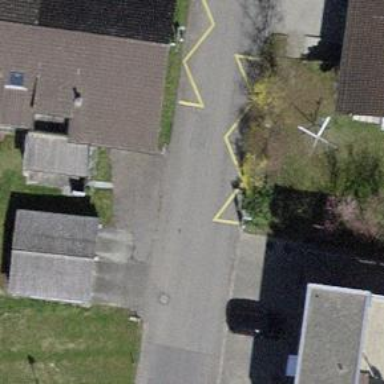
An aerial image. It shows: Bus stop with designated stop position for public transport.